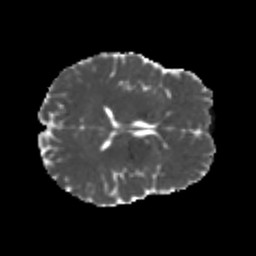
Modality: MD
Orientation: axial
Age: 25
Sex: male
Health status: healthy
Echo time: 0.074 s